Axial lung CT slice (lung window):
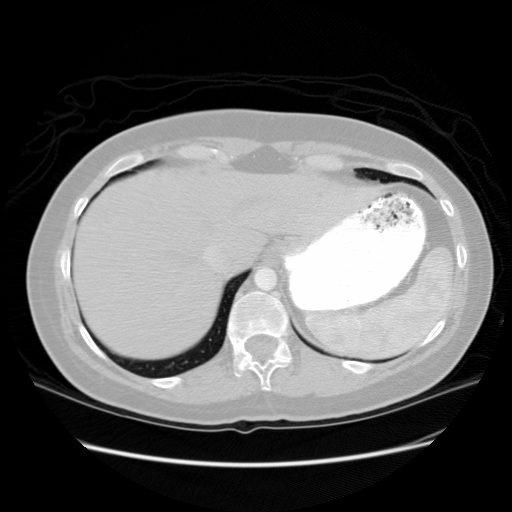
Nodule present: no